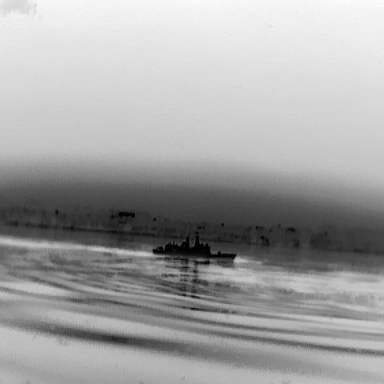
There is a warship in the infrared image.